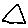
Label: triangle